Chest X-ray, AP view. Patient: 57 years old, sex M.
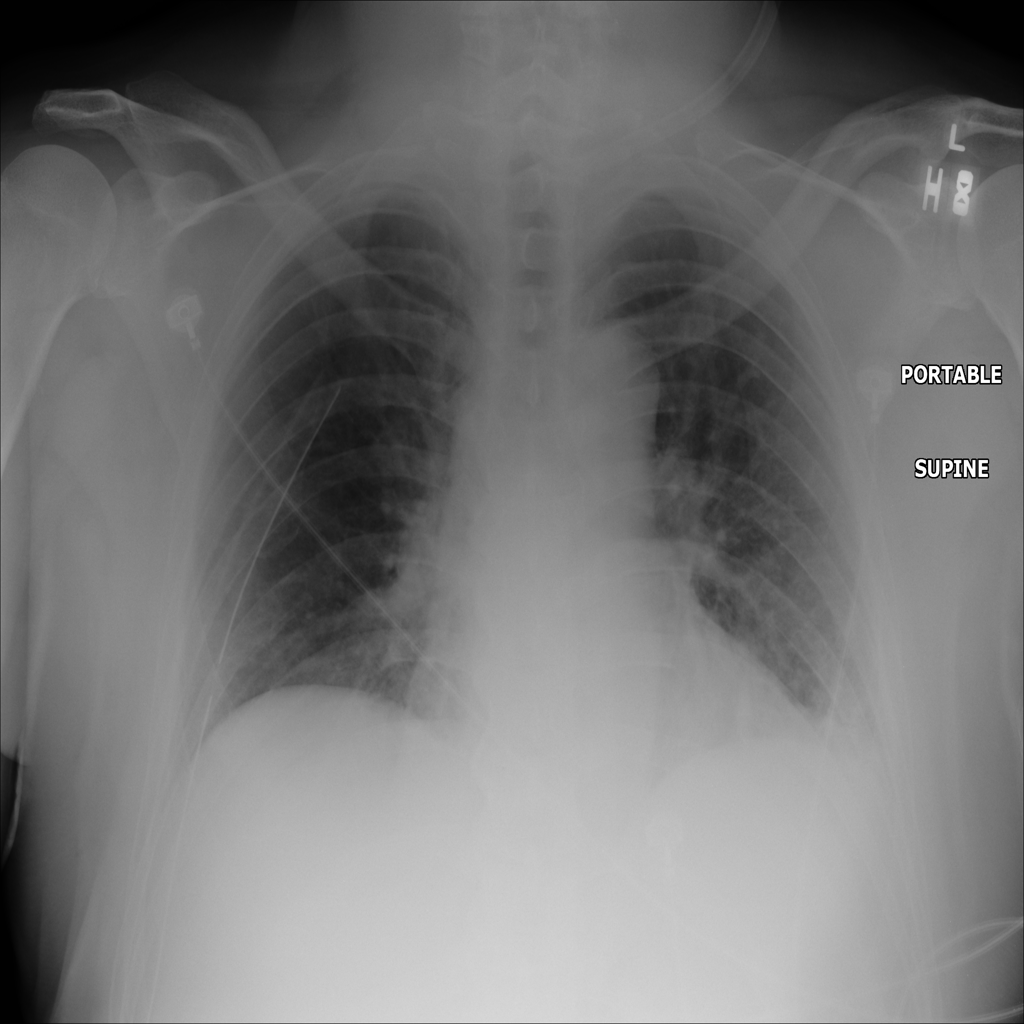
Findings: Atelectasis